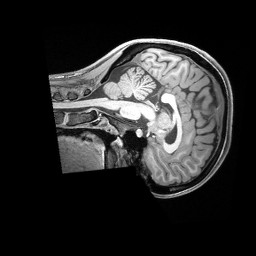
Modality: T1w
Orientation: sagittal
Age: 22
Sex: female
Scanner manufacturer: siemens
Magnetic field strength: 3 T
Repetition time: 2.4 s
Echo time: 0.00228 s